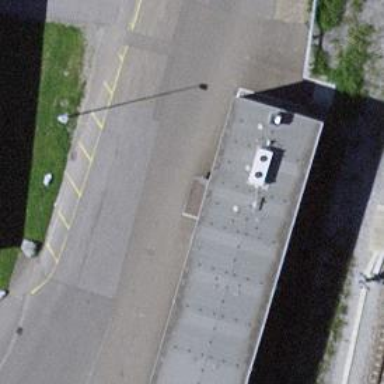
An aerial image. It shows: Service building.